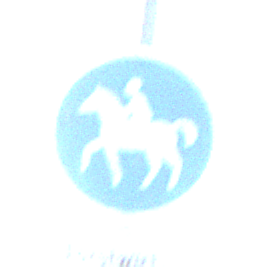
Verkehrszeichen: Reitweg
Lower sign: BesondereFahrzeugeUndTransportgueter7
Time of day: SunriseSunset
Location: Outdoor (Nature)
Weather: Clear
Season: NotSpecified
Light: Natural